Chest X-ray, PA view. Patient: 56 years old, sex F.
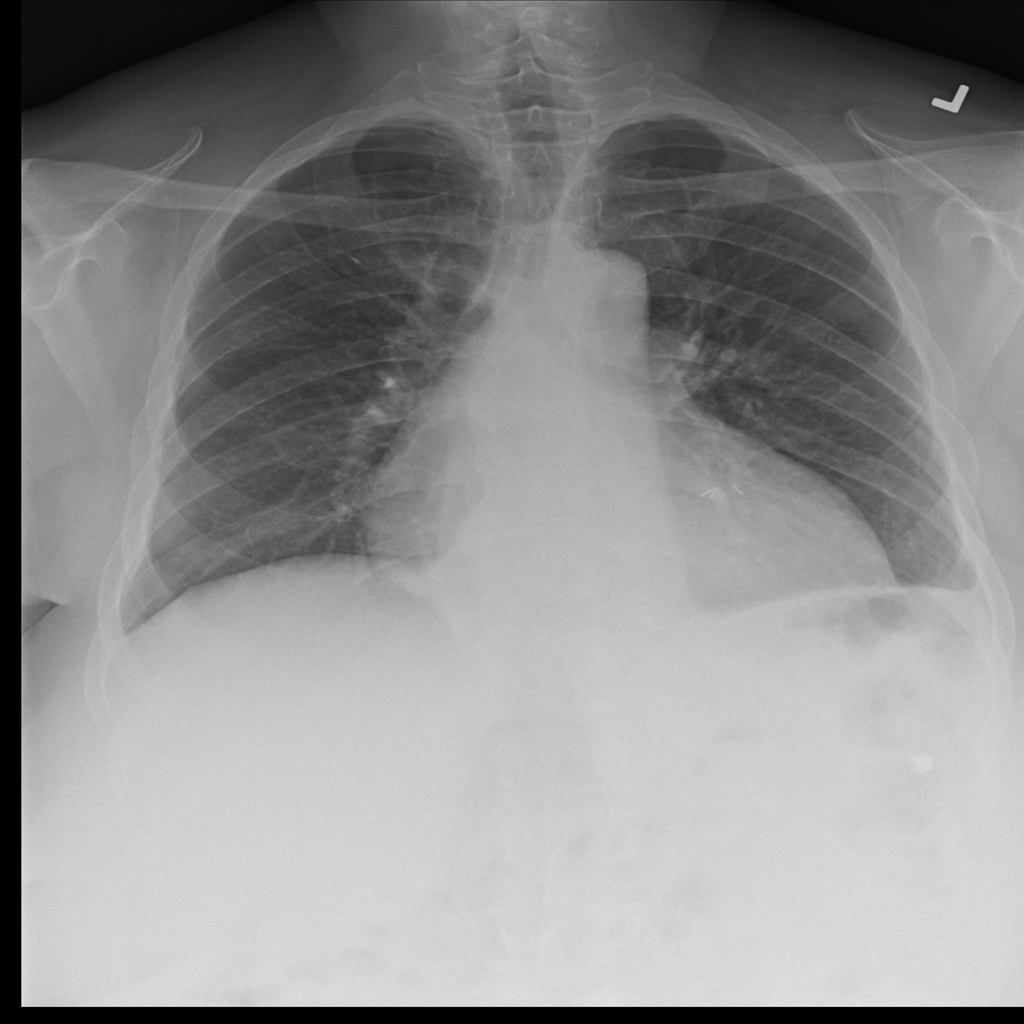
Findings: Cardiomegaly